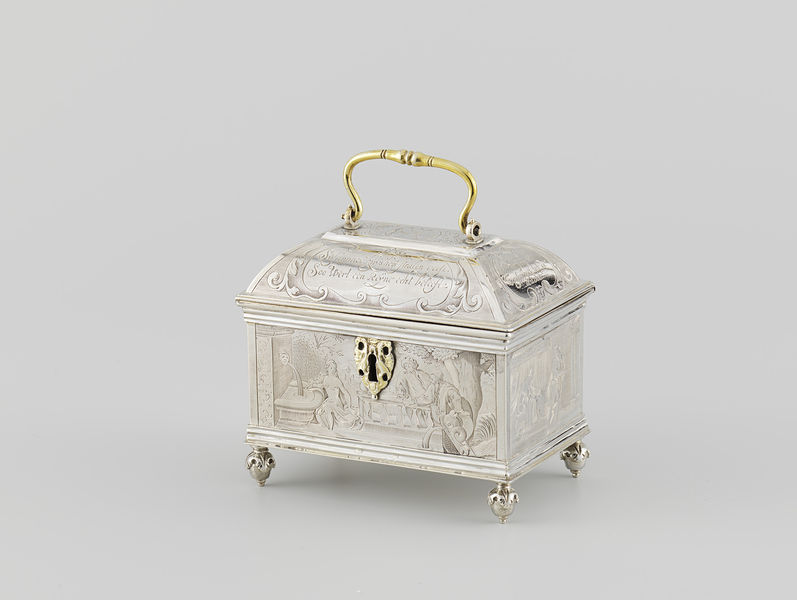
Titel: Knottekist
Künstler: Reyndert Bel
Standort: Amsterdam
Institution: Rijksmuseum
Schlagwörter: gris, homme, femme, figures, clé, jardin, coffre, photo, metal, fort, argent, lettre, fermé, or, coffre fort, barré, barrer, d'oré, boxe, emaille